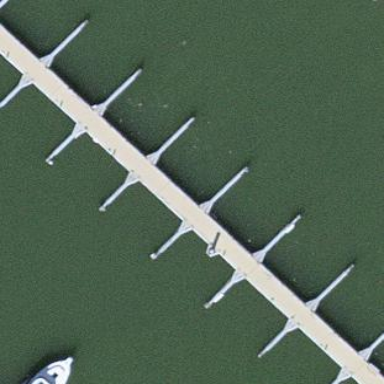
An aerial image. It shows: Man-made pier.